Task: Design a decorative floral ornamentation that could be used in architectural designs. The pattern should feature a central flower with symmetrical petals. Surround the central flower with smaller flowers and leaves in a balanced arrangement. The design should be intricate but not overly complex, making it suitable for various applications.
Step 756:
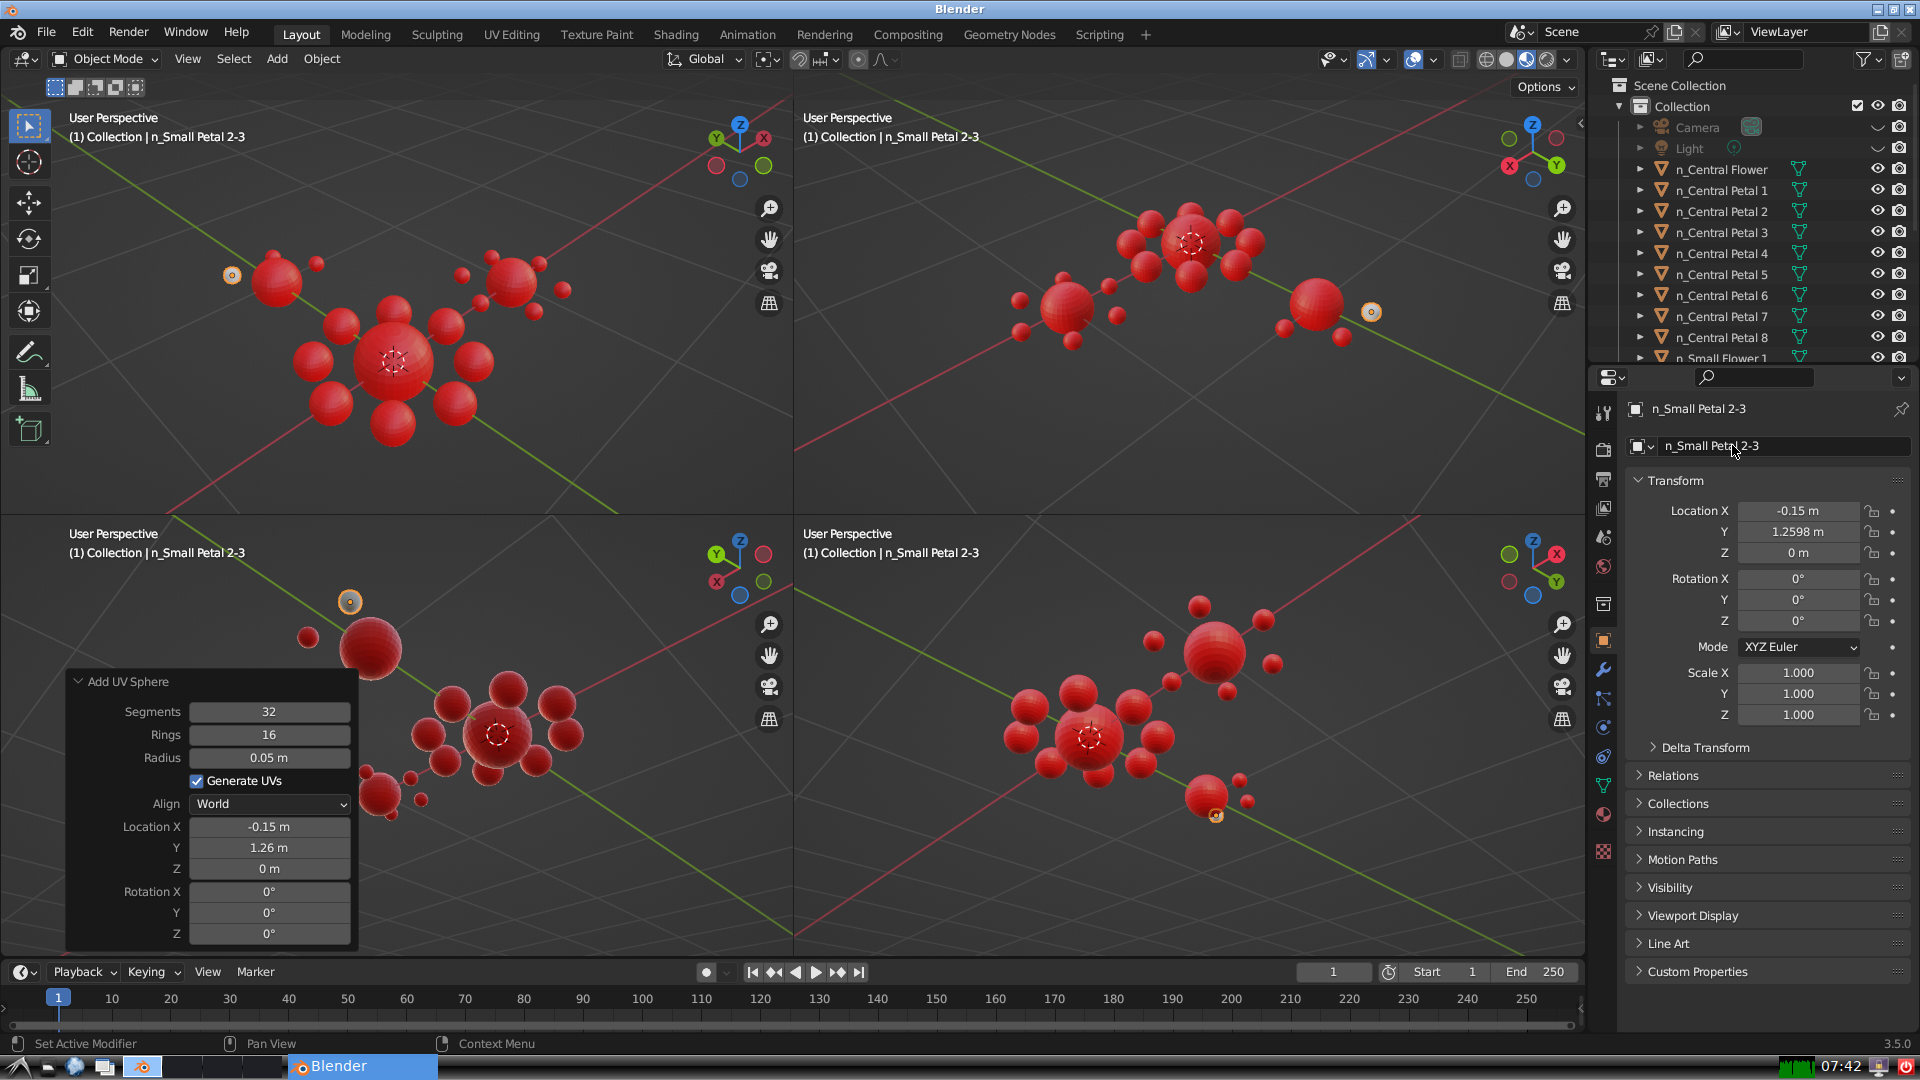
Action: {"mouse_move": [1603, 815]}